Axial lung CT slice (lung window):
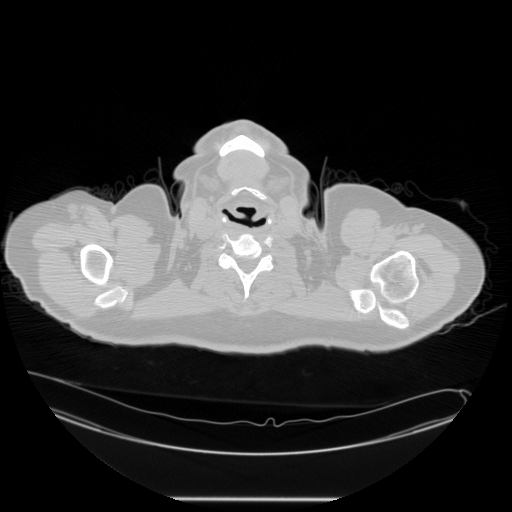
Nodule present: no